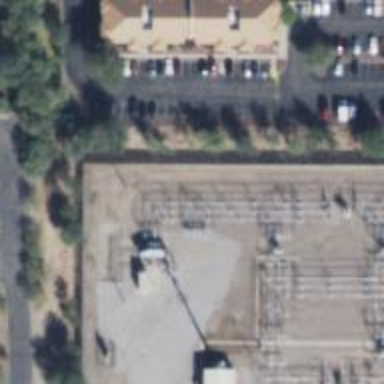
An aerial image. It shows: Switch for power supply.